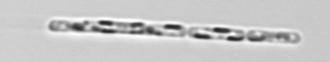
Label: Dactyliosolen_fragilissimus